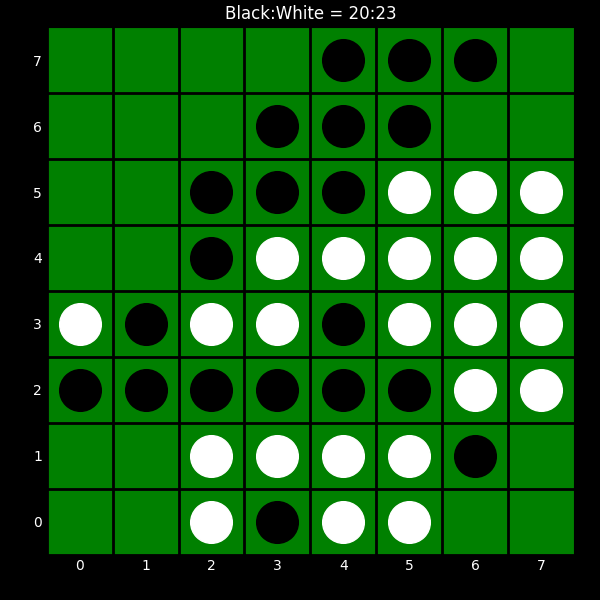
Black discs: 20
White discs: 23